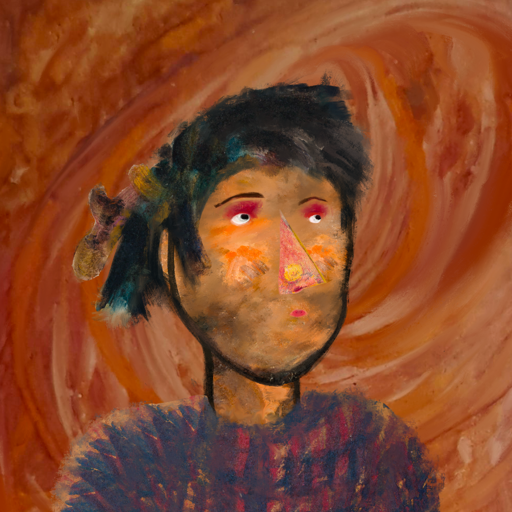
Background: Pious_Lady, Head And Neck Side: Gypsy_Queen, Face Side: Irani, Bust: In_The_Sun, Hair Side: Pipe, Head Accessory: Blank, Second Necklace: Blank, Necklace: Blank, Baby: Blank